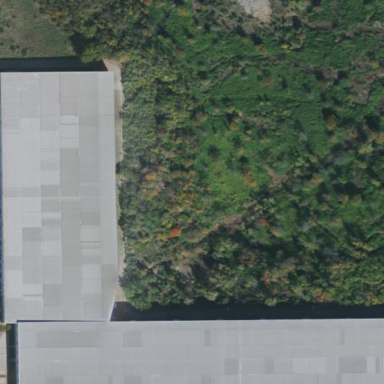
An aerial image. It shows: Warehouse.